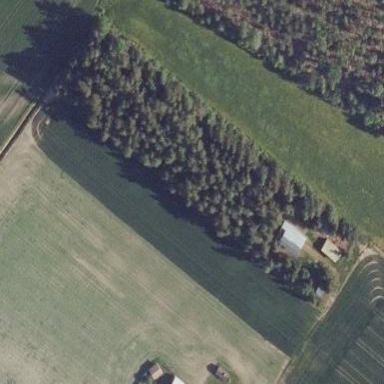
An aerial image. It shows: Forest area.